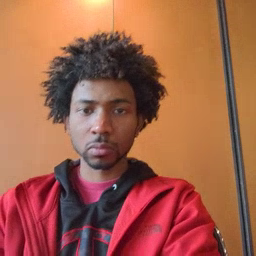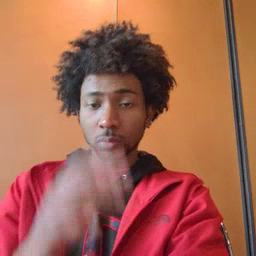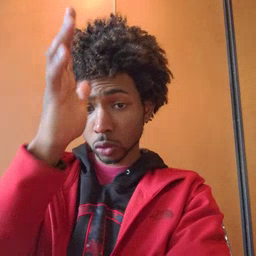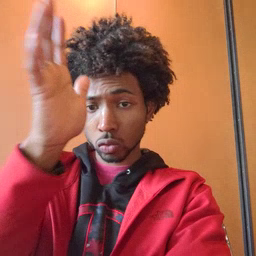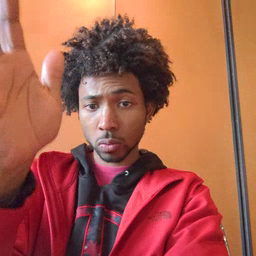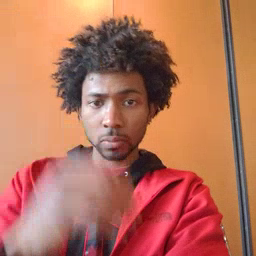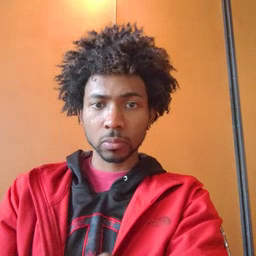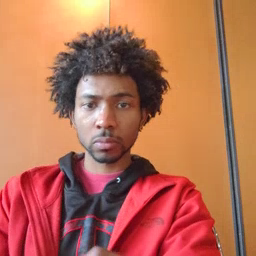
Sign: grandpa